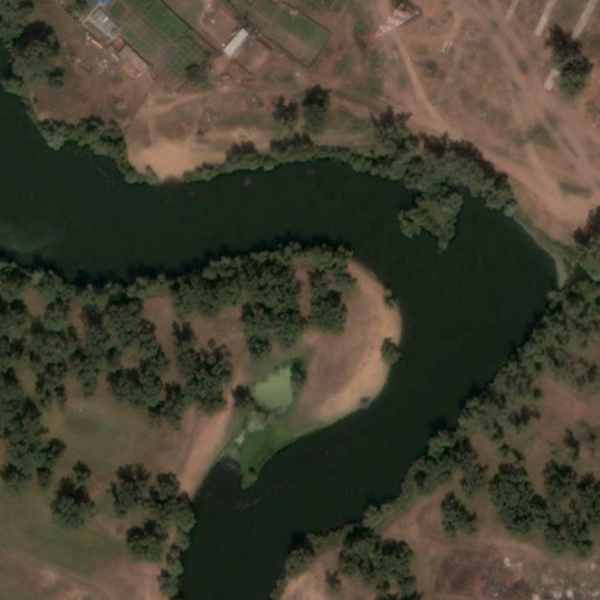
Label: River